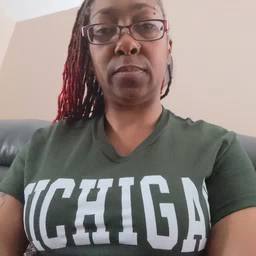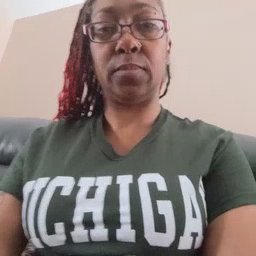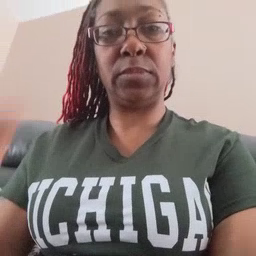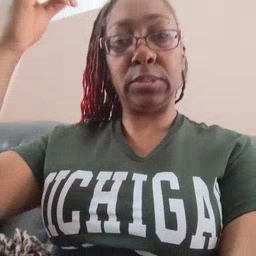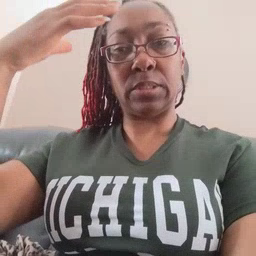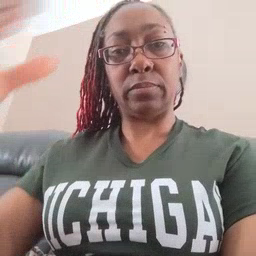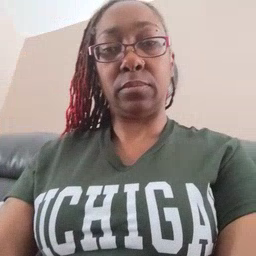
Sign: shower